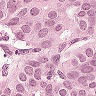
Metastatic tissue present: yes